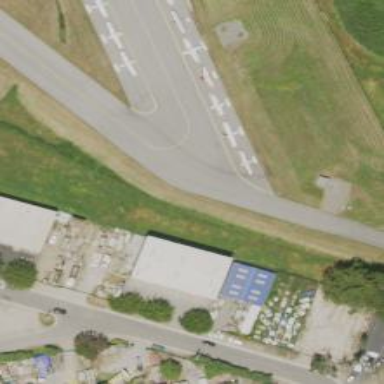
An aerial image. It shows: View of taxiway at the airport.